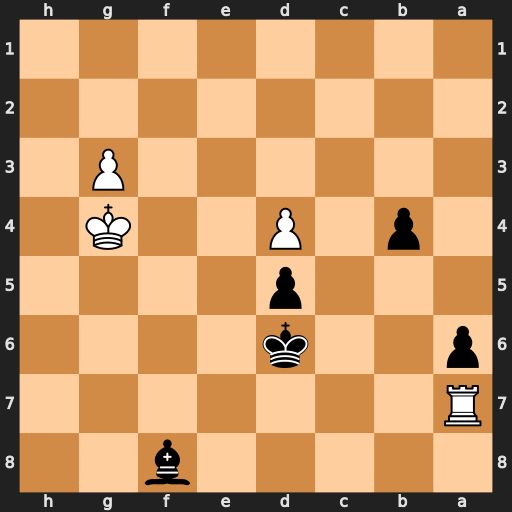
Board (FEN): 5b2/R7/p2k4/3p4/1p1P2K1/6P1/8/8
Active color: b
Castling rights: -
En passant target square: -
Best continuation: Kc6 Rxa6+ Kb5